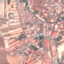
Label: Residential